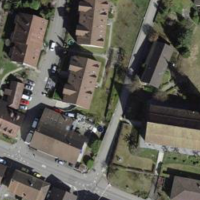
EUNIS habitat code: 54
Species observed at this site:
Circaea lutetiana
Cornus sanguinea